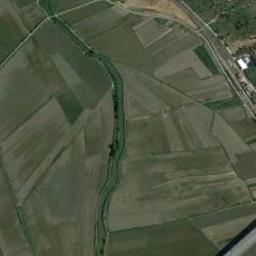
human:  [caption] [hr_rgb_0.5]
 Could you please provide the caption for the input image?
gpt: A light green river curved like an arc, With green and tawny fields on both sides of the bank .

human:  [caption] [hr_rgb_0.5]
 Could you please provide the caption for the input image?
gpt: The green river goes through the farmland .

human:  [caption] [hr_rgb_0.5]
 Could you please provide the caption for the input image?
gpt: The river goes through bare and green farmland .

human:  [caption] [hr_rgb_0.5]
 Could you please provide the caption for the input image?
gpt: Many neat places are near the river .

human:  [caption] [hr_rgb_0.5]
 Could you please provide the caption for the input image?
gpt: There are many farmlands near the river .